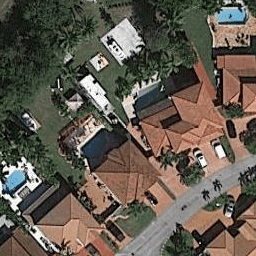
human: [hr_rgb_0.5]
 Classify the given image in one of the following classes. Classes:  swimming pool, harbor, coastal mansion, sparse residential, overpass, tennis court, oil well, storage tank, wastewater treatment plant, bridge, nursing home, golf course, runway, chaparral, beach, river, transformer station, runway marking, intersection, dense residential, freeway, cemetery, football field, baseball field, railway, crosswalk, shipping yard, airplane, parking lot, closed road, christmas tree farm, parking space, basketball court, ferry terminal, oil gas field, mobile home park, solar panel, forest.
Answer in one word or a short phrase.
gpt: coastal mansion